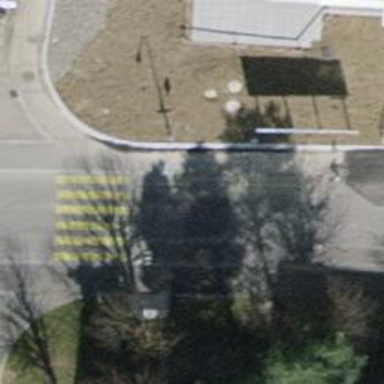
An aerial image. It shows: Zebra crossing on the road.